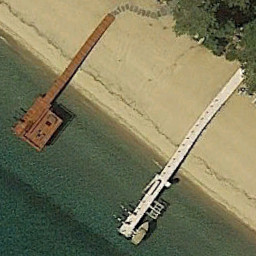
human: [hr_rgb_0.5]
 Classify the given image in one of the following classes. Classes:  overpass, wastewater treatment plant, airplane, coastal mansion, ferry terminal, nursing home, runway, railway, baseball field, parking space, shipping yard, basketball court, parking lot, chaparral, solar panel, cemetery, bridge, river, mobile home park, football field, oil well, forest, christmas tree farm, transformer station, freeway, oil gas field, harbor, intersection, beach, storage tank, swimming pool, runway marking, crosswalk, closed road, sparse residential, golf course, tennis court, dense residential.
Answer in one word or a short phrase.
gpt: ferry terminal